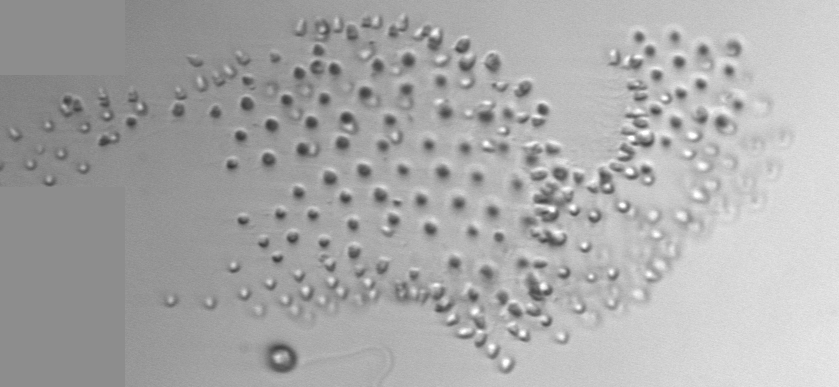
Label: Parvicorbicula_socialis